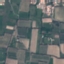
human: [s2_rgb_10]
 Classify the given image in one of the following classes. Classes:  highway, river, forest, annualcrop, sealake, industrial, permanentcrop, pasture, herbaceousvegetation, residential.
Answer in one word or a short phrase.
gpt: PermanentCrop